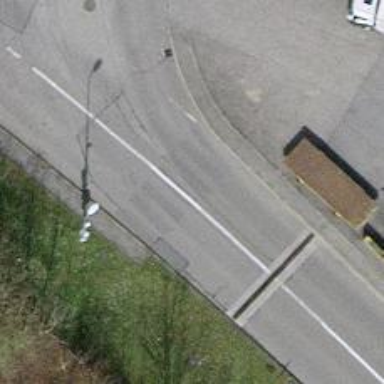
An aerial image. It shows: Unmarked road crossing.